Question: I have a div with some content that has a negative position relative. I want the span's to appear above its container in the x-axis, but overflow-y is clipping my text. I need it to have a vertical scroller.
I don't want an horizontal scroll.
I want a vertical scroll.
The text should appear above the container.
How Can I do that?
'''
<div id="test">
<span class="row"> Text Text Text </span>
<span class="row"> Text Text Text </span>
<span class="row"> Text Text Text </span>
</div>
#test {
height:100px;
width:100px;
clip: rect(auto,auto,auto,auto);
overflow-y: auto;
}
.row {
position:relative;
left:-11px;
display: block;
}
'''
<URL> . Try removing overflow-y to see what happens.
I need something like this: <URL> but with vertical scroll.
This is what I am trying to accomplish:
The blue part is vertical scroller (I have no time to draw it).

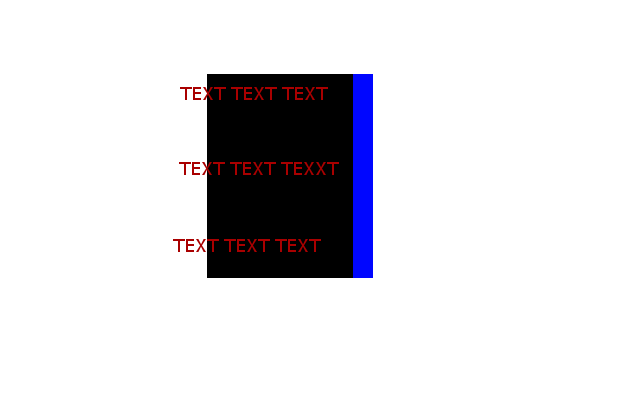
Answer: I hope someone proves me wrong on this. I don't think it's possibly using overflow in css. I used overflow-x:visible;, and it seems the scroll bar has a built in crop function (after all, you wouldn't want content going over/under the scrollbar). There might be a clever way to replicate it however.
: My 'proof' of this is if you put
'''
overflow-x: visible; !important
overflow-y: auto;
'''
it won't add scrolls, but if you remove '!important' it does.